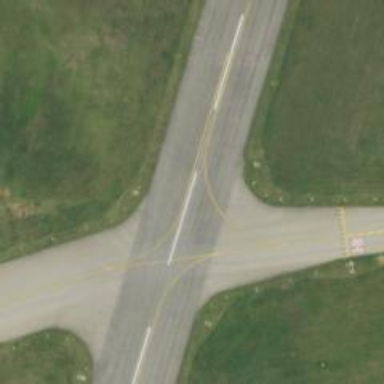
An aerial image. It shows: Image of taxiway at airport.